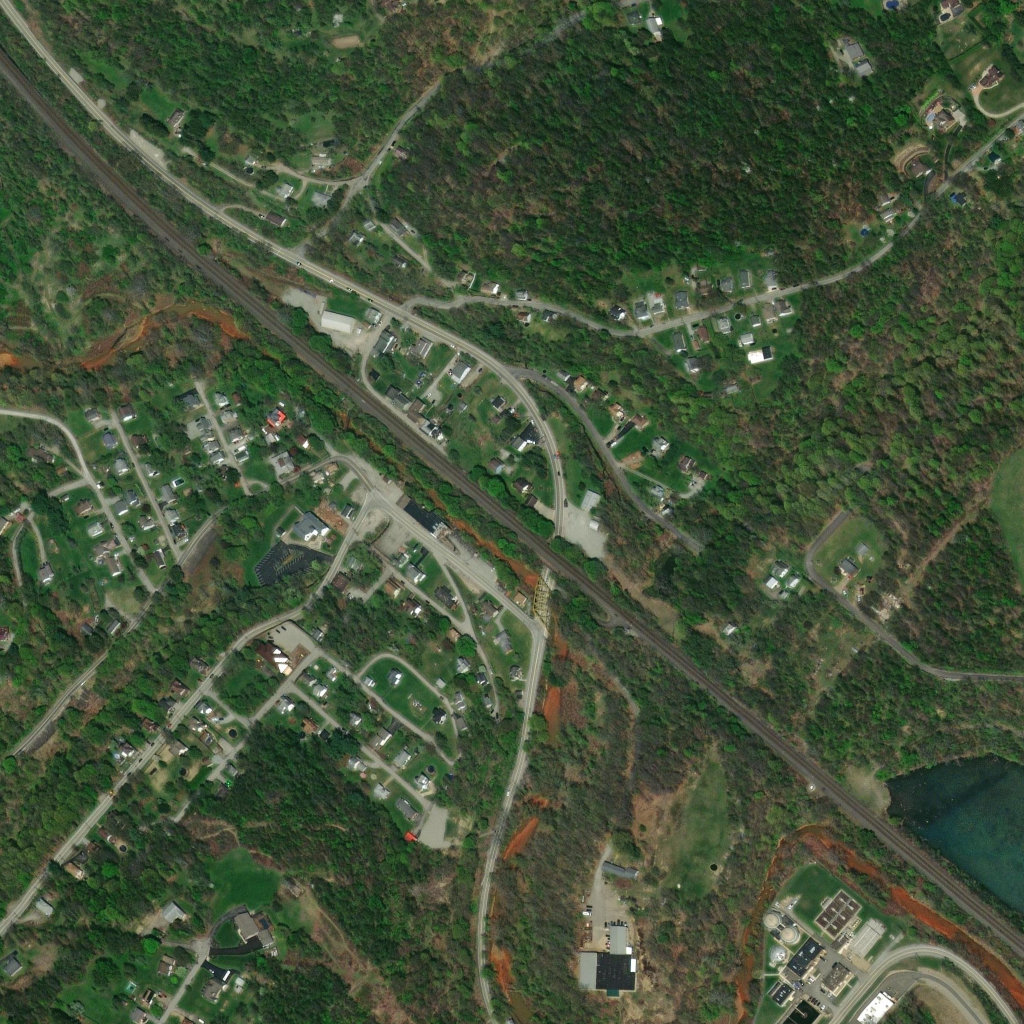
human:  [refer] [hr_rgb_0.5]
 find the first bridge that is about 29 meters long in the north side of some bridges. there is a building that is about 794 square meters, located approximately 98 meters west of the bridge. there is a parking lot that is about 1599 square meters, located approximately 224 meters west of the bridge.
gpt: <box>[[52, 52, 54, 56, 0]]</box>